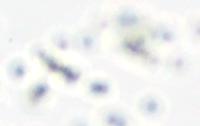
Label: Phaeocystis